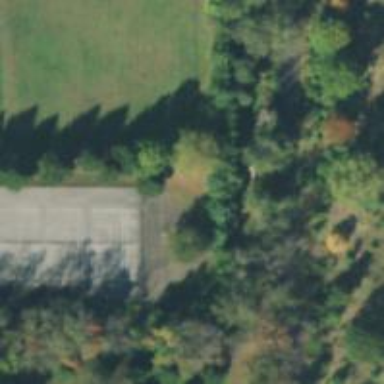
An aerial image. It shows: Disc golf tee area.